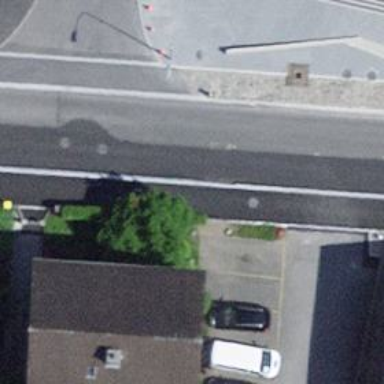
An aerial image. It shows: Bus stop with platform for public transport.